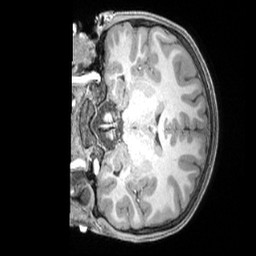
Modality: T1w
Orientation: coronal
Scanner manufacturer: siemens
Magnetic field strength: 3 T
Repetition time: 2.4 s
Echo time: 0.00224 s